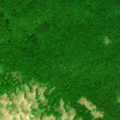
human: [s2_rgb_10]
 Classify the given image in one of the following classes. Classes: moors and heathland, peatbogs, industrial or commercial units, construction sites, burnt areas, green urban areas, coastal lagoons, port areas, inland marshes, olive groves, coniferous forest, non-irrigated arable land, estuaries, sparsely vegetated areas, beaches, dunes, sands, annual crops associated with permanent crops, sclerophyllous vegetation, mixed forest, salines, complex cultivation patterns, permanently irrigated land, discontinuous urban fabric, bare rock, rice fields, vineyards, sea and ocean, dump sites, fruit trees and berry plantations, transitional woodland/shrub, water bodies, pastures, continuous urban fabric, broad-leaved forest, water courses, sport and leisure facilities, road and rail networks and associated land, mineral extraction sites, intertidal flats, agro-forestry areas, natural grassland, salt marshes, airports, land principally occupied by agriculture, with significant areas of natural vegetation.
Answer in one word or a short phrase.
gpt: broad-leaved forest, natural grassland